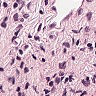
Metastatic tissue present: no